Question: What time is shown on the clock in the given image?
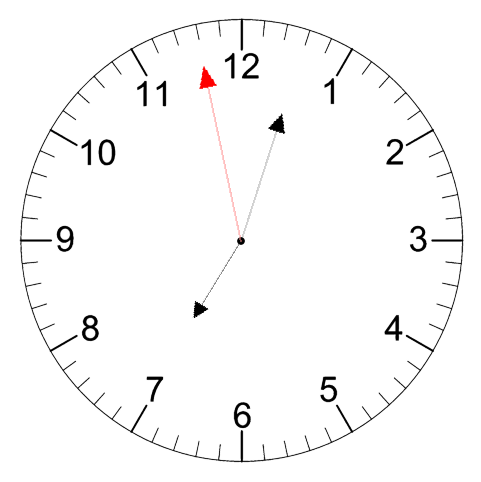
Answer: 07:02:58